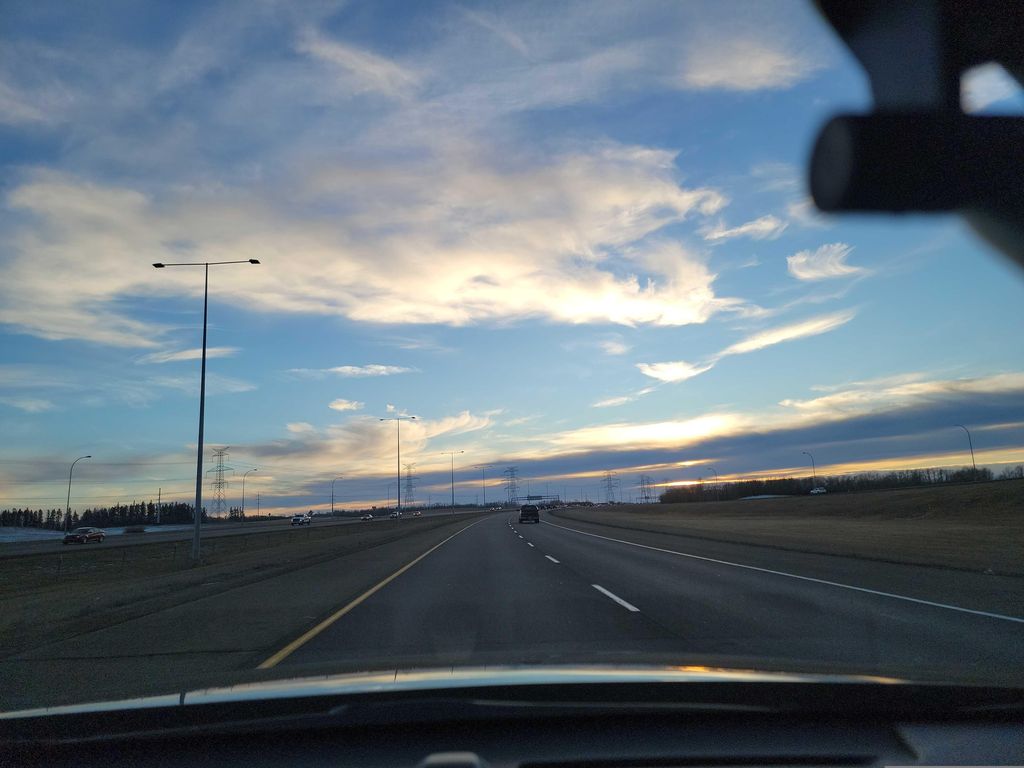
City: edmonton